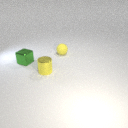
small yellow rubber sphere to the right of small green metal cube